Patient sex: M
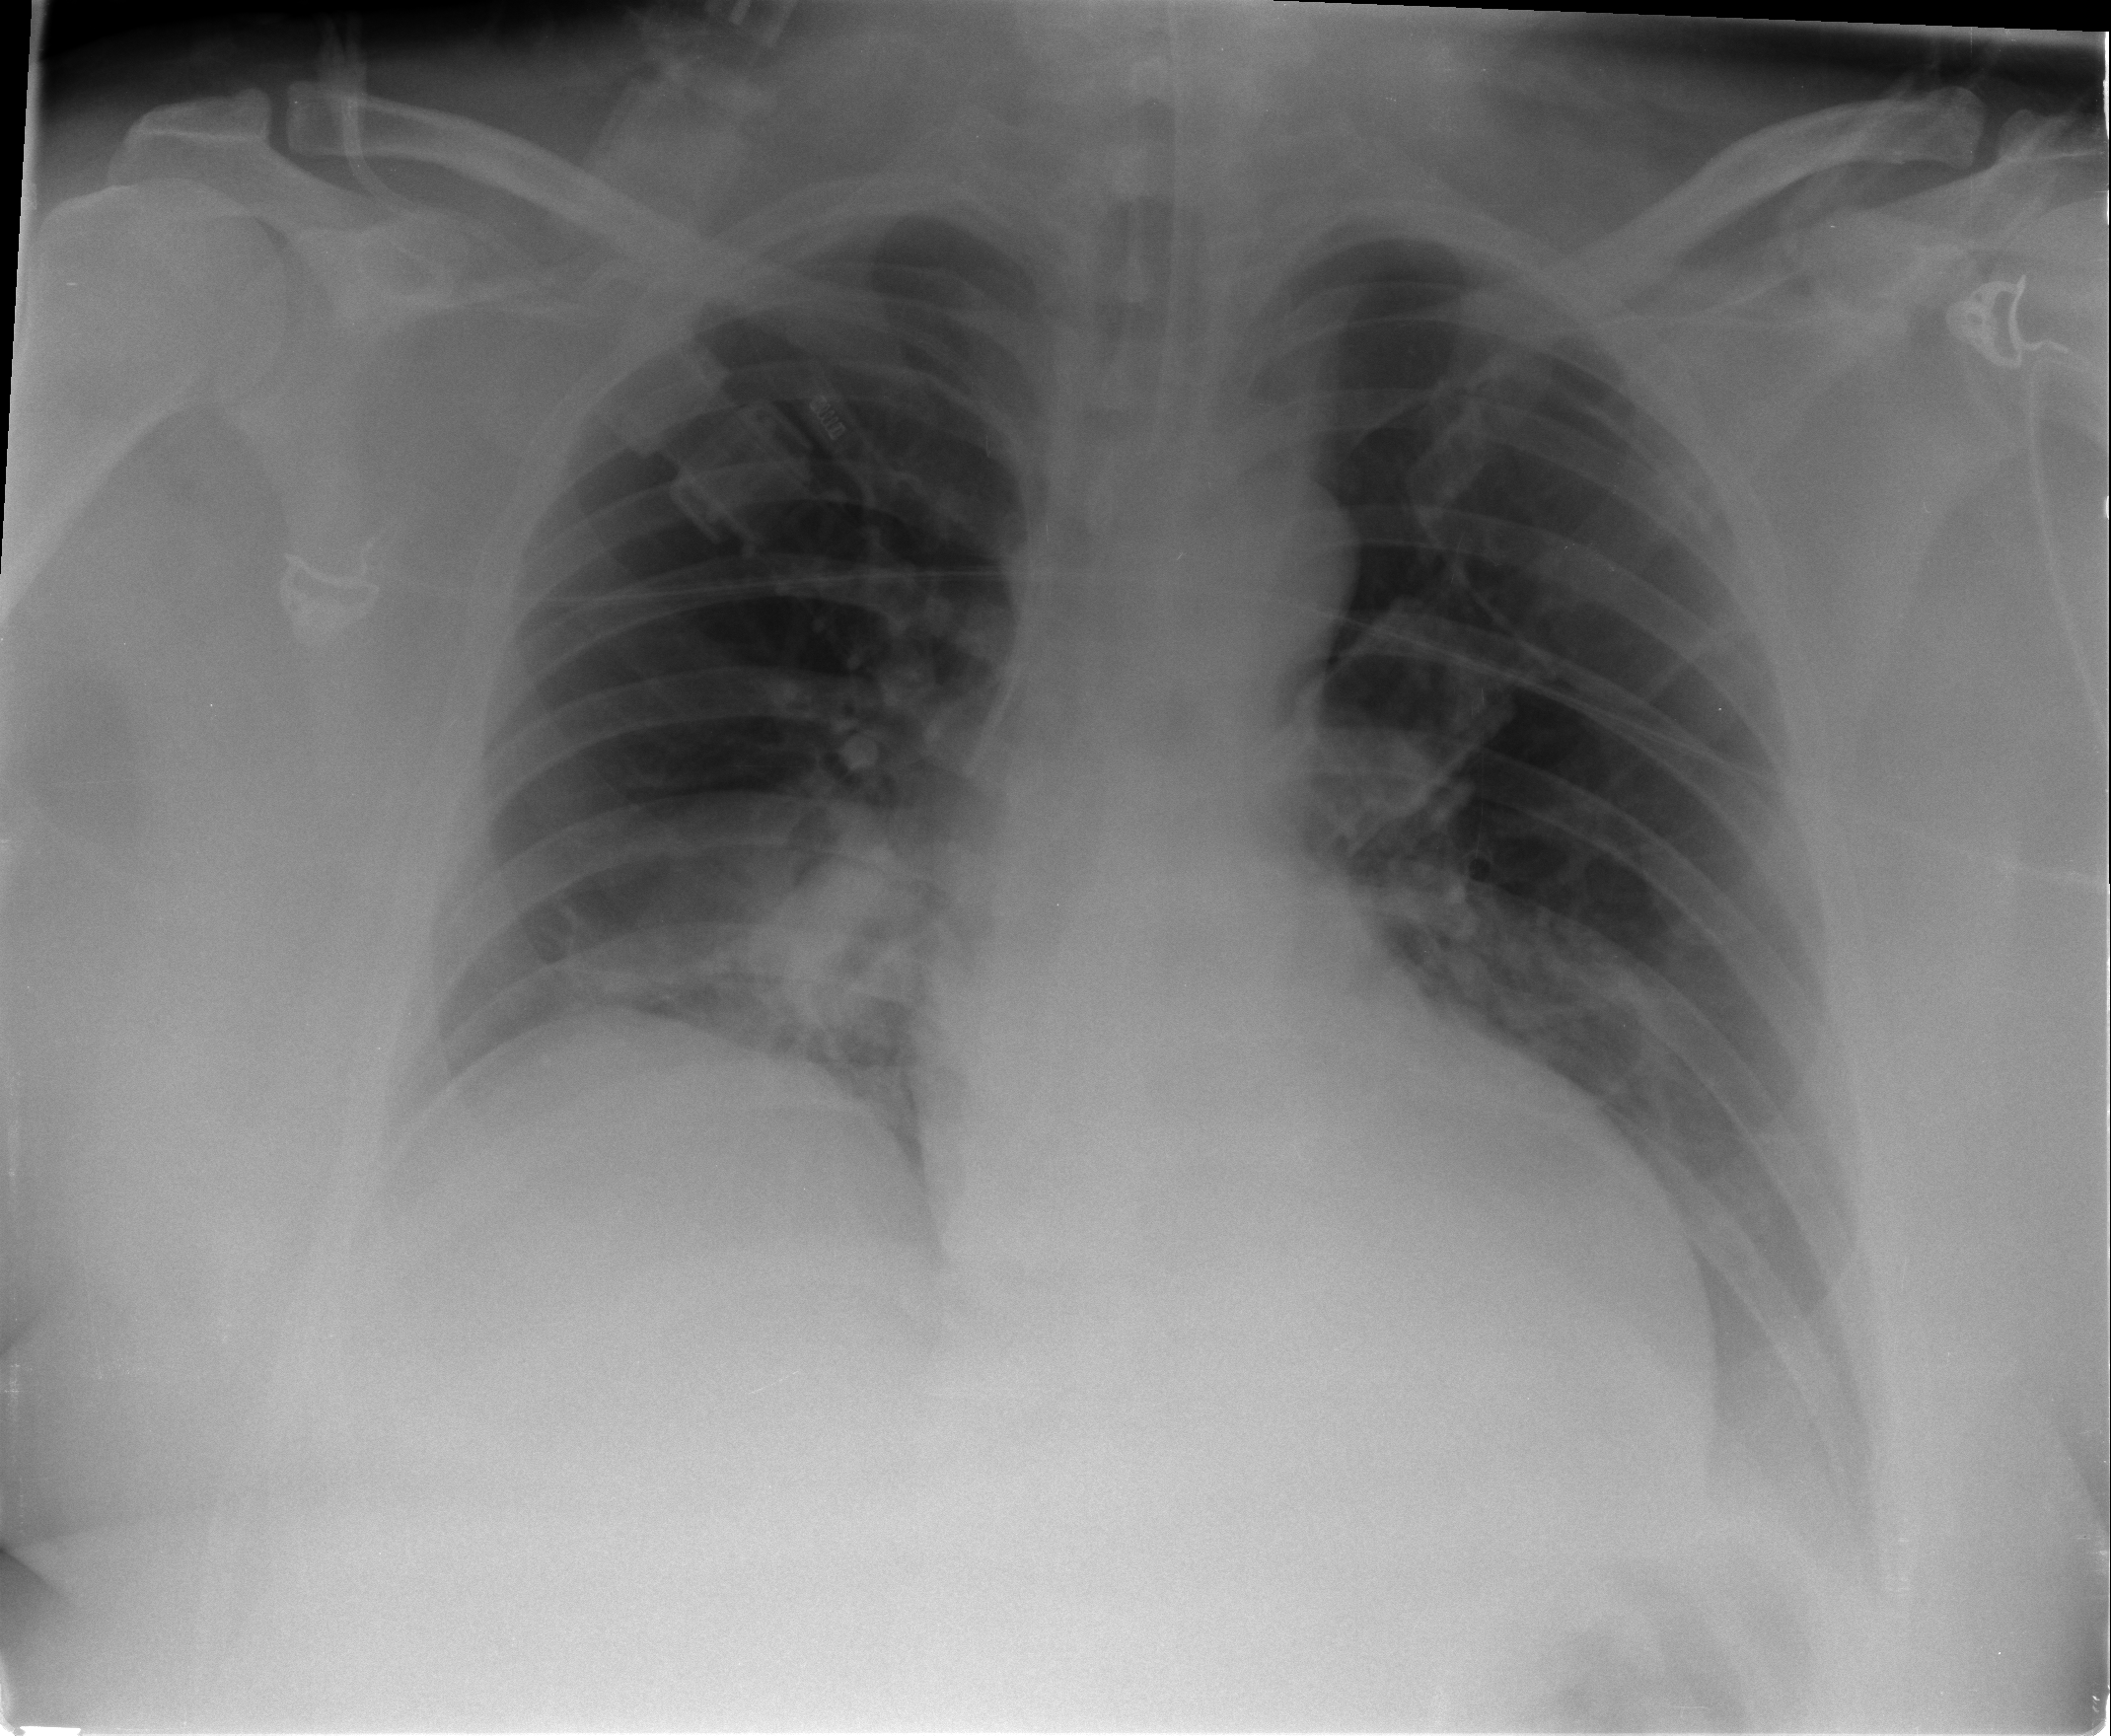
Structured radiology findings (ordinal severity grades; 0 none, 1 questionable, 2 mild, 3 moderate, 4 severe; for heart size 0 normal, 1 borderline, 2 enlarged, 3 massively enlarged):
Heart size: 2
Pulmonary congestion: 2
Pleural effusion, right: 0
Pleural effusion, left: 2
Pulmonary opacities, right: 0
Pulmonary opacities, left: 0
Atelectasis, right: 1
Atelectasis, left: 2